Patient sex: M
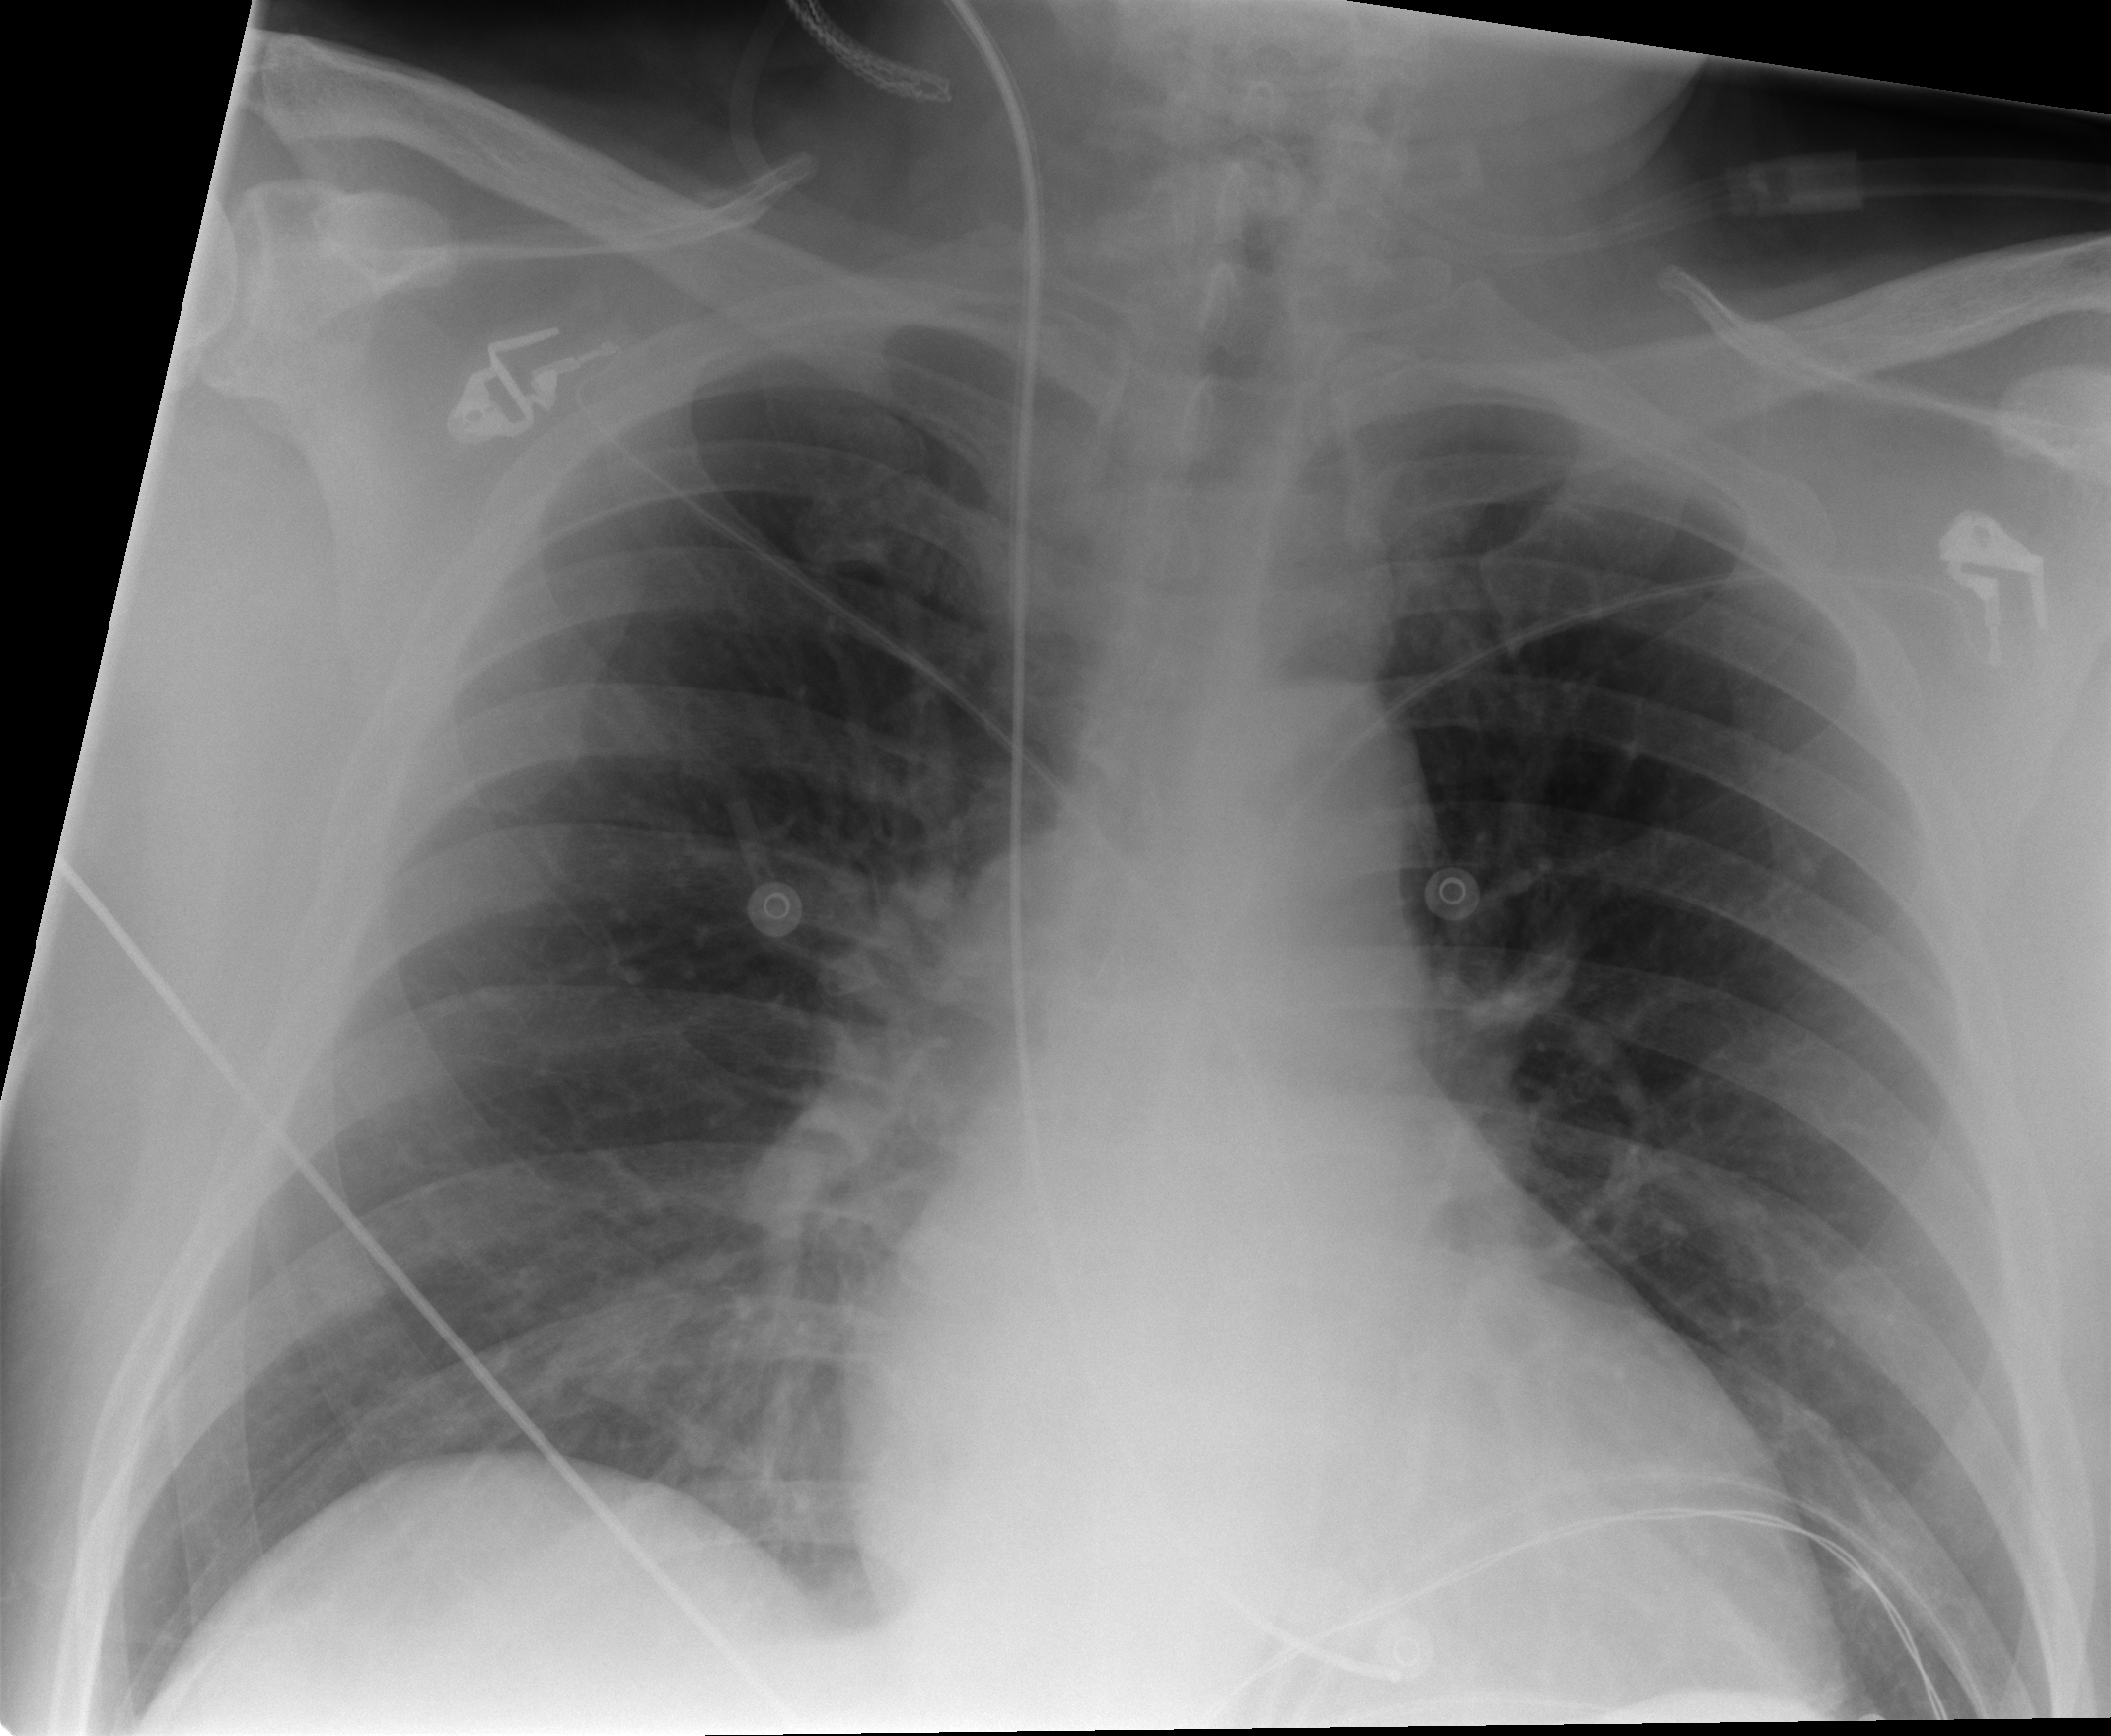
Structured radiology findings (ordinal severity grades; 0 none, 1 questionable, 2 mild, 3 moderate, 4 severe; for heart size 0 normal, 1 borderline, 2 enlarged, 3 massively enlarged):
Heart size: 2
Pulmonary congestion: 0
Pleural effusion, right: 0
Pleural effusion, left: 0
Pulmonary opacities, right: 0
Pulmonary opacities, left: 0
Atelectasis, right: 2
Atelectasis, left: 0